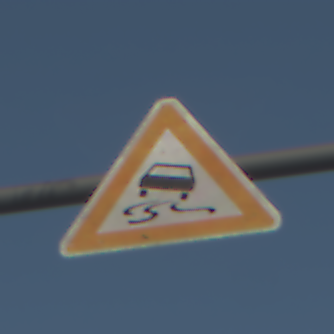
Verkehrszeichen: SchleuderOderRutschgefahr
Umgebung: Outdoor, Special
Tageszeit: SunriseSunset
Wetter: Clear
Licht: Natural
Jahreszeit: NotSpecified
Kontrast: MediumContrast